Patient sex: M
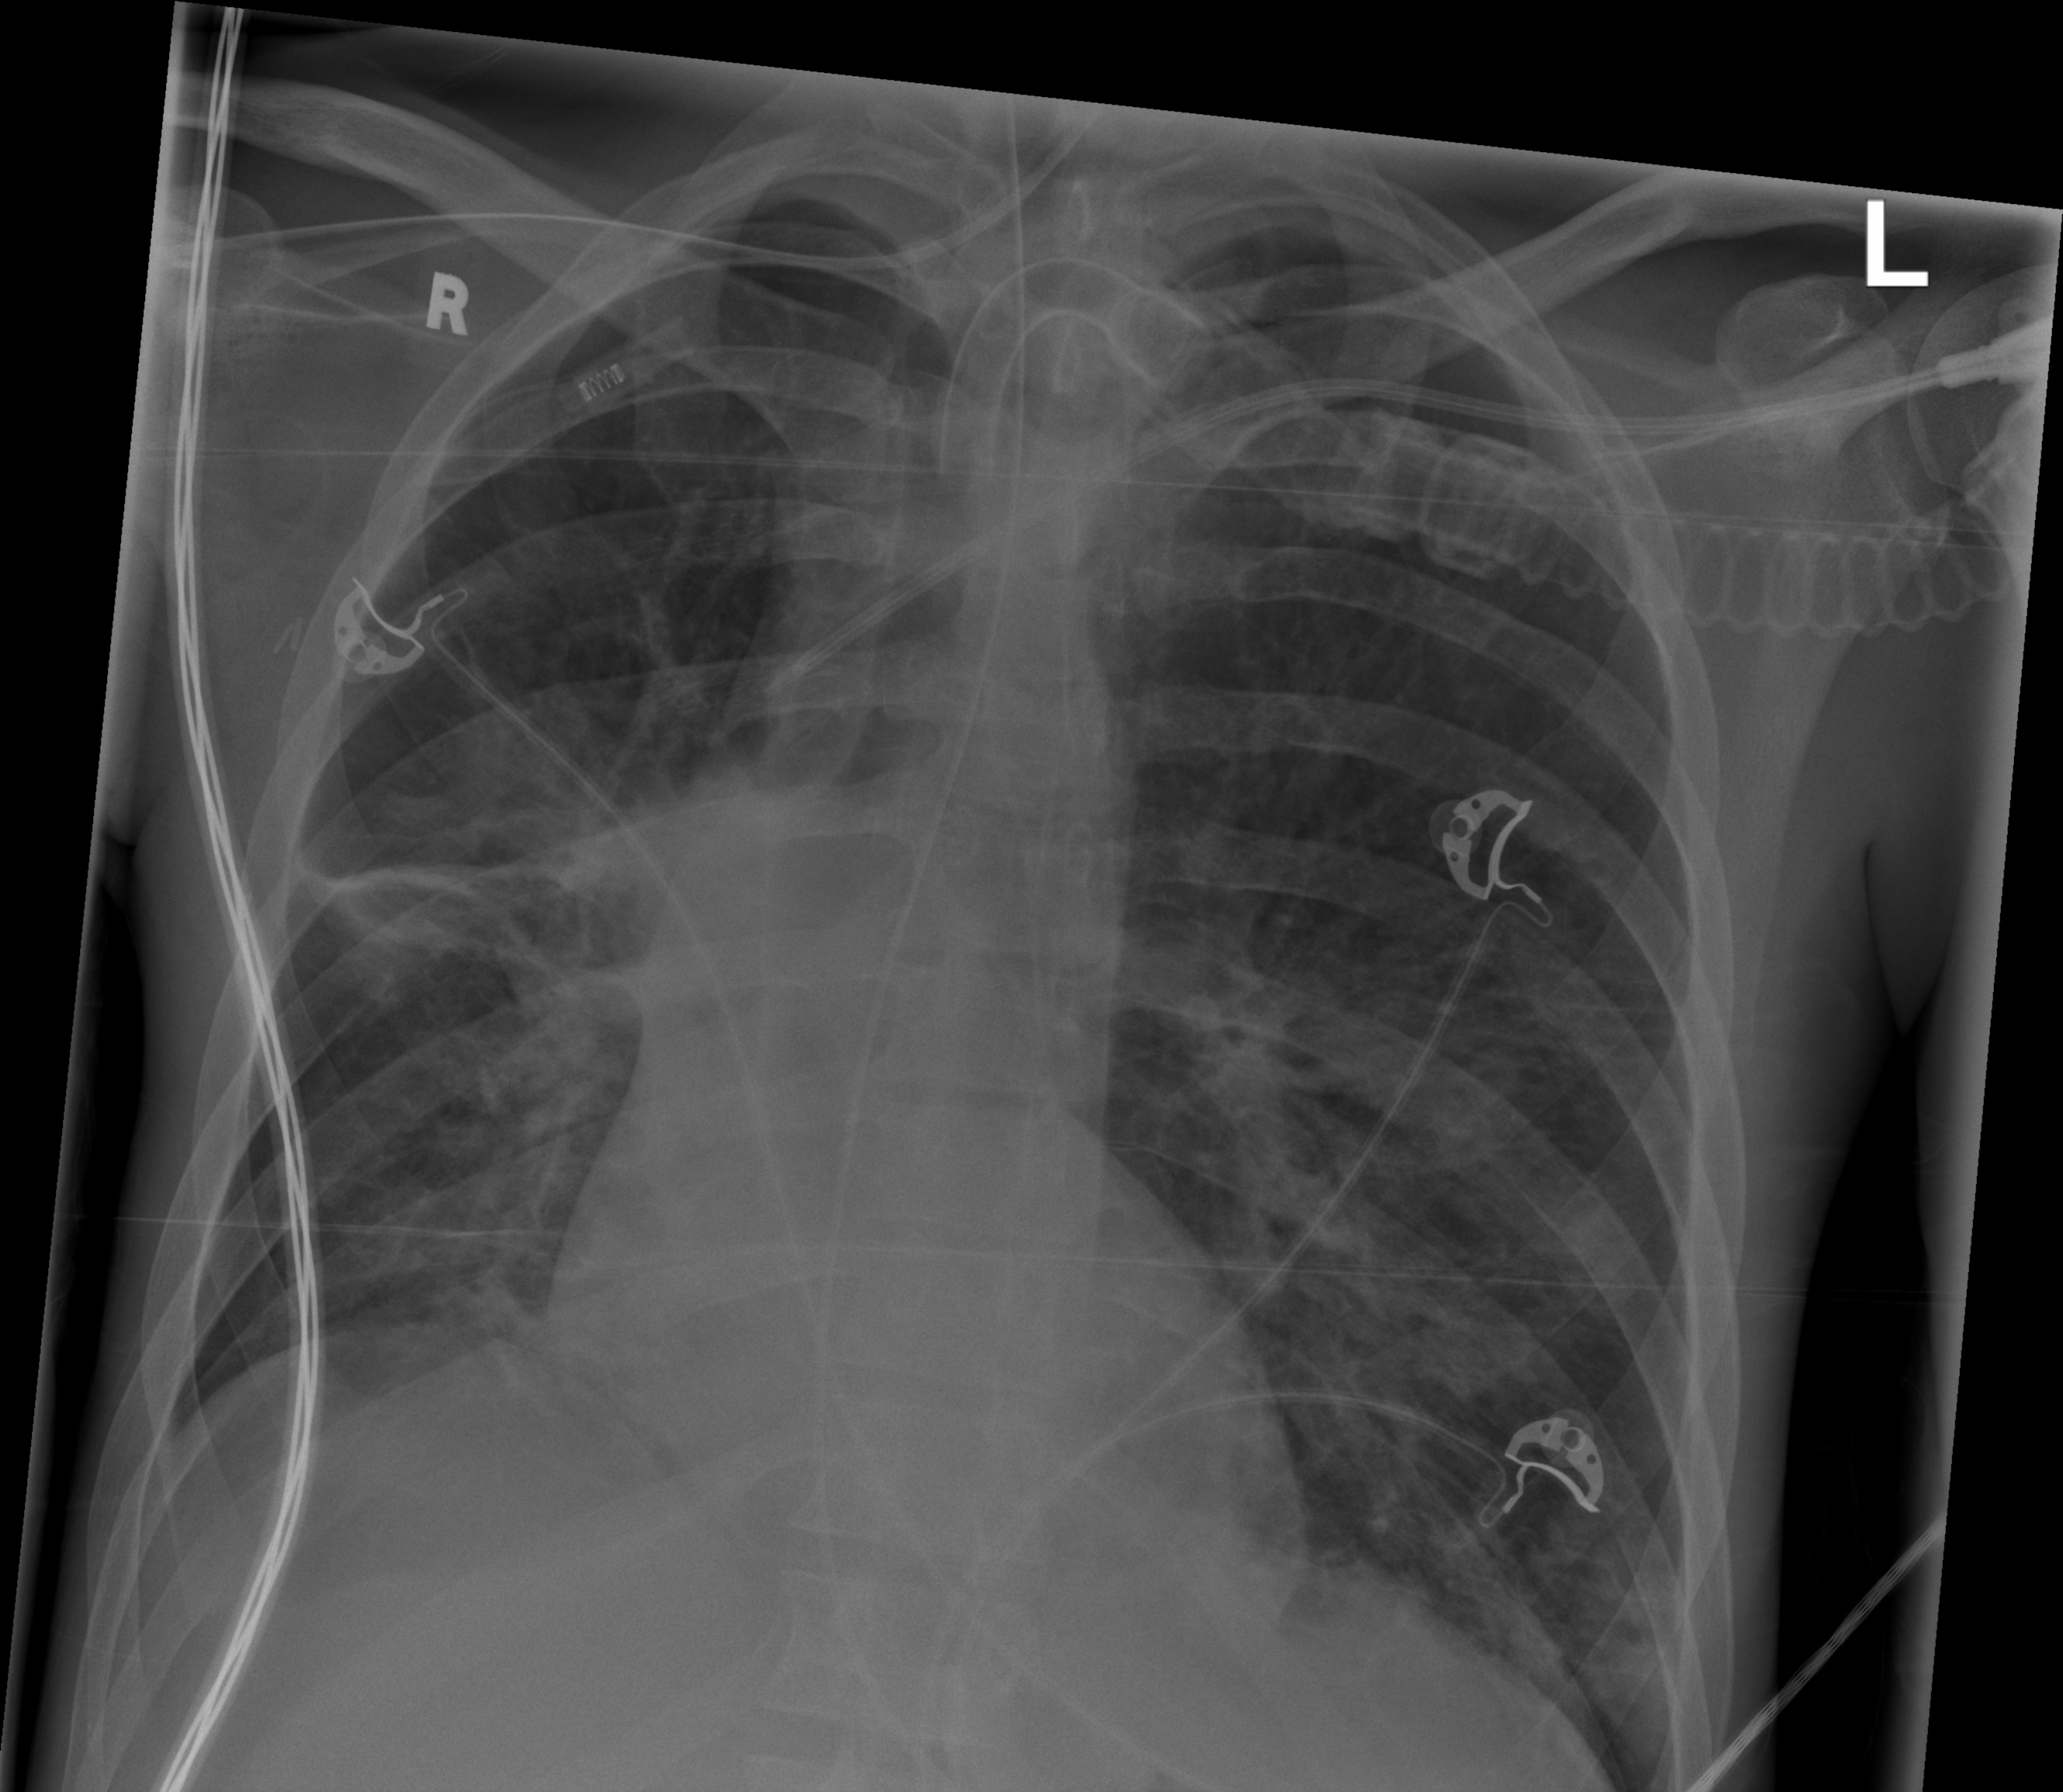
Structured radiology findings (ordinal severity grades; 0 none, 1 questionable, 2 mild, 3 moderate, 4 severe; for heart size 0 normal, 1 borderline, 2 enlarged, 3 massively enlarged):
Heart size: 0
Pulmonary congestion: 0
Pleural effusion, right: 0
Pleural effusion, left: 3
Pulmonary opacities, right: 0
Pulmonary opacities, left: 0
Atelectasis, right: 2
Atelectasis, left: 2